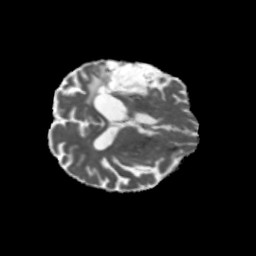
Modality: MD
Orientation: axial
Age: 55
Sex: male
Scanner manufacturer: siemens
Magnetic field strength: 3 T
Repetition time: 5.47 s
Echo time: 0.0854 s